Question: I am trying to use closure compiler advanced mode on typescript generated classes with no success. Is there anyone who has accomplished such things.
Typescript Class
'''
class TestData {
BlogName: string;
CacheTimeOut: number;
CopyrightHolder: string;
constructor(blogName: string, cacheTimeOut: number, copyrightHolder: string) {
this.BlogName = blogName;
this.CacheTimeOut = cacheTimeOut;
this.CopyrightHolder = copyrightHolder;
}
addBlog(value: string): boolean {
console.log('add blog');
return true;
}
validate(): boolean {
console.log('all valid');
return true
}
}
var myTestData = new TestData("name",22,"cpyright");
'''
Generated Code
'''
var TestData = (function () {
function TestData(blogName, cacheTimeOut, copyrightHolder) {
this.BlogName = blogName;
this.CacheTimeOut = cacheTimeOut;
this.CopyrightHolder = copyrightHolder;
}
TestData.prototype.addBlog = function (value) {
console.log('add blog');
return true;
};
TestData.prototype.validate = function () {
console.log('all valid');
return true;
};
return TestData;
})();var myTestData = new TestData();
'''
This compiles into
'''
new function() {};
'''
I understand I should provide exports, so I added
'''
window['TestData'] = TestData;
window['TestData'].prototype['addBlog'] = TestData.prototype.addBlog
window['TestData'].prototype['validate'] = TestData.prototype.validate
'''
my output from closure compiler advanced compilation is
'''
var a = function() {
function b() {
}
b.prototype.a = function() {
console.log("add blog");
return !0;
};
b.prototype.b = function() {
console.log("all valid");
return !0;
};
return b;
}();
window.TestData = a;
window.TestData.prototype.addBlog = a.prototype.a;
window.TestData.prototype.validate = a.prototype.b;
new a;
'''
If you see there is still no constructor code that is left. This gets worse when we add this inside a module.
I also tried to use the @export of google closure wiht no success

I see couple of pluggins which can generate closure compiler annotations based on typescript, but those also doesnt generate proper code.
<URL>
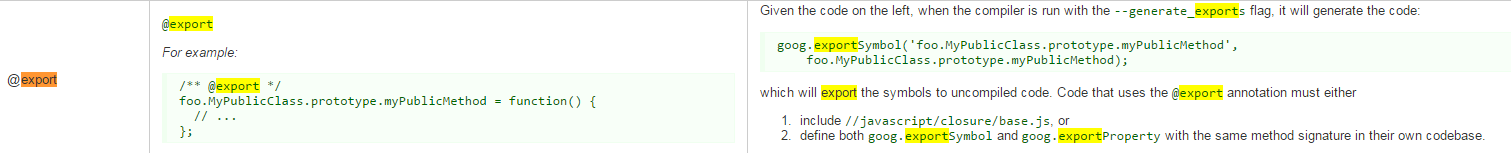
Answer: I ran a very basic test of this. Perhaps you changed your code and haven't re-tried.
If you compile the TypeScript in your question, it should result in the following JavaScript:
'''
var TestData = (function () {
function TestData(blogName, cacheTimeOut, copyrightHolder) {
this.BlogName = blogName;
this.CacheTimeOut = cacheTimeOut;
this.CopyrightHolder = copyrightHolder;
}
TestData.prototype.addBlog = function (value) {
console.log('add blog');
return true;
};
TestData.prototype.validate = function () {
console.log('all valid');
return true;
};
return TestData;
})();
var myTestData = new TestData("name", 22, "cpyright");
'''
In particular, the last line passes arguments to the 'TestData' constructor.
A quick run of this results in (white-space is mine) using '@compilation_level SIMPLE_OPTIMIZATIONS':
'''
var TestData=function(){
function a(a,b,c){
this.BlogName=a;this.CacheTimeOut=b;this.CopyrightHolder=c
}
a.prototype.addBlog=function(a){console.log("add blog");return!0};
a.prototype.validate=function(){
console.log("all valid");return!0
};
return a
}(),myTestData=new TestData("name",22,"cpyright");
'''
If you use advanced optimizations on partial code, it will be too aggressive. You need to supply of your code for the Closure compiler to understand what really isn't used.
If your example represents all of your code, you'll notice that the constructor along with all three properties (BlogName, CacheTimeOut, and CopyrightHolder) are genuinely never used, so can be removed without affecting the behaviour of the program.